Interaction volume radius: 5 \u00c5
Interaction volume height: 35 \u00c5
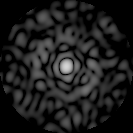
Disorder parameter: 0.8056